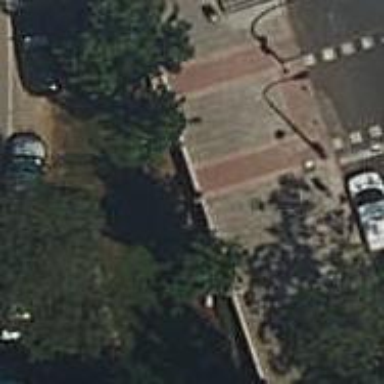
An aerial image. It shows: Footway surfaced with paving stones.